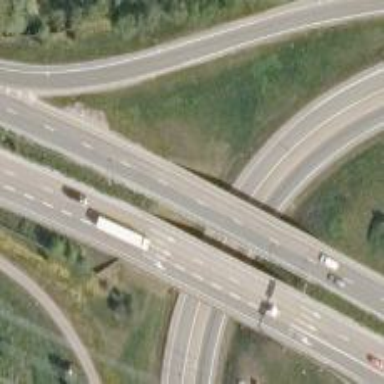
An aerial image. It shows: Trunk highway bridge with asphalt surface.